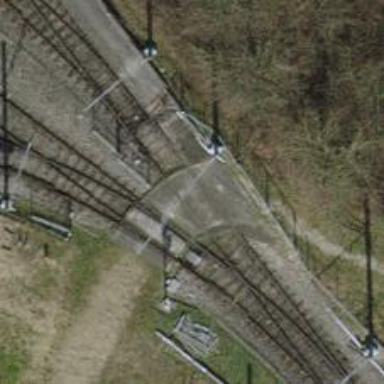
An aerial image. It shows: Tram crossing on the railway.